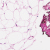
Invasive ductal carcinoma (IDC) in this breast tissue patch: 0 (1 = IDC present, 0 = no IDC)